Question: I have a template file for my invoice with a table with sample row, but I want to add more rows dynamically based on a given array size, and write the cell values from the array...
Template's photo

I've been struggling for almost 3 days now.
Is there any easy way to accomplish that?
Here's the template file: <URL>
And here's a few sample arrays of input data to be replaced in the Template file:
'''
[
[
"Sample item 1s",
"Sample Quantity 1",
"Sample price 1",
"Sample total 1"
],
[
"Sample item 2",
"Sample Quantity 2",
"Sample price 2",
"Sample total 2"
],
[
"Sample item 3",
"Sample Quantity 3",
"Sample price 3",
"Sample total 3"
],
]
'''
Now, the length of the parent array can vary depending on the number of items in the invoice, and that's the only problem that I'm struggling with.
And... Yeah, this is a duplicate question, I've found another question on the same topic, but looking at the answers and comments, everyone is commenting that they don't understand the question whereas it looks perfectly clear for me.
<URL>
I think the person who asked the question have already quit from it. :(
By the way I am using the API for PHP (Google API Client Library for PHP), and code for replacing dummy text a Google Docs Document by the actual data is given below:
'''
public function replaceTexts(array $replacements, string $document_id) {
# code...
$req = new Docs\BatchUpdateDocumentRequest();
// var_dump($replacements);
// die();
foreach ($replacements as $replacement) {
$target = new Docs\SubstringMatchCriteria();
$target->text = "{{" . $replacement["targetText"] . "}}";
$target->setMatchCase(false);
$req->setRequests([
...$req->getRequests(),
new Docs\Request([
"replaceAllText" => [
"replaceText" => $replacement["newText"],
"containsText" => $target
]
]),
]);
}
return $this->docs_service->documents->batchUpdate(
$document_id,
$req
);
}
'''
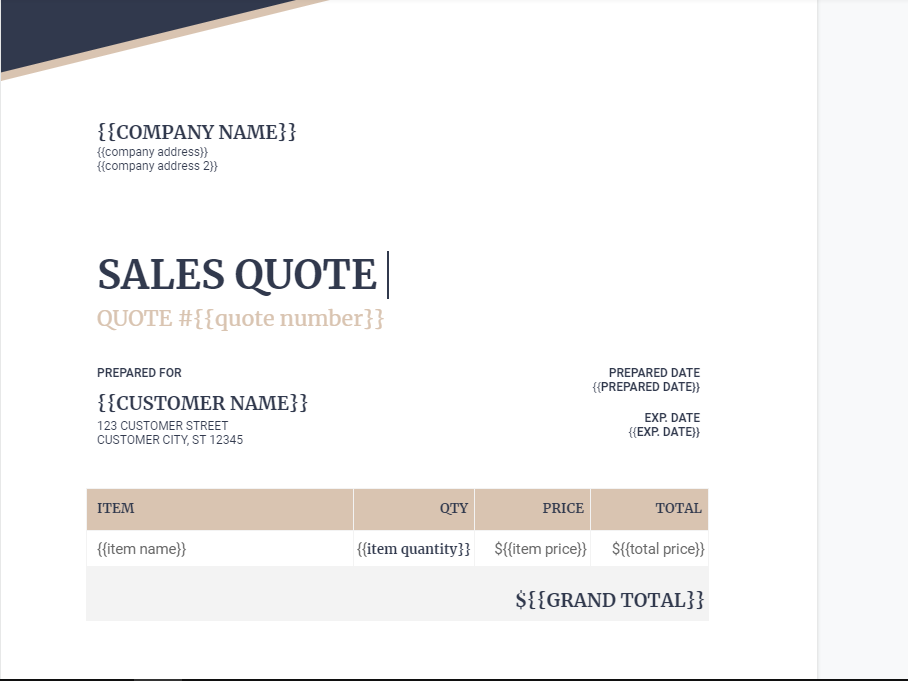
Answer: A possible solution would be the following
1. First prep the document by removing every row from the table apart from the title.
2. Get the full document tree from the Google Docs API. This would be a simple call with the document id $doc = $service->documents->get($documentId);
3. Traverse the document object returned to get to the table and then find the location of the right cell. This could be done by looping through the elements in the body object until one with the right table field is found. Note that this may not necessarily be the first one since in your template, the section with the {{CustomerName}} placeholder is also a table. So you may have to find a table that has the first cell with a text value of "Item".
4. Add a new row to the table. This is done by creating a request with the shape: [ 'insertTableRow' => [ 'tableCellLocation' => [ 'rowIndex' => 1, 'columnIndex' => 1, 'tableStartLocation' => [ 'index' => 177 ] ] ] ]
The 'tableStartLocation->index' element is the paragraph index of the cell to be entered, i.e. 'body->content[i]->table->startIndex'. Send the request.
1. Repeat steps 2 and 3 to get the updated $doc object, and then access the newly created cell i.e. body->content[i]->table->tableRows[j]->tableCells[k]->content->paragraph->elements[l]->startIndex.
2. Send a request to update the text content of the cell at the location of the startIndex from 5 above, i.e. [ 'insertText' => [ 'location' => [ 'index' => 206, ] ], 'text' => 'item_1' ] ]
3. Repeat step 5 but access the next cell. Note that after each update you need to fetch an updated version of the document object because the indexes change after inserts.
To be honest, this approach is pretty cumbersome, and it's probably more efficient to insert all the data into a spreadsheet and then embed the spreadsheet into your word document. Information on that can be found here <URL>.
As a final note, I created a copy of your template and used the "" feature in the API documentation to validate my approach so some of the PHP syntax may be a bit off, but I hope you get the general idea.